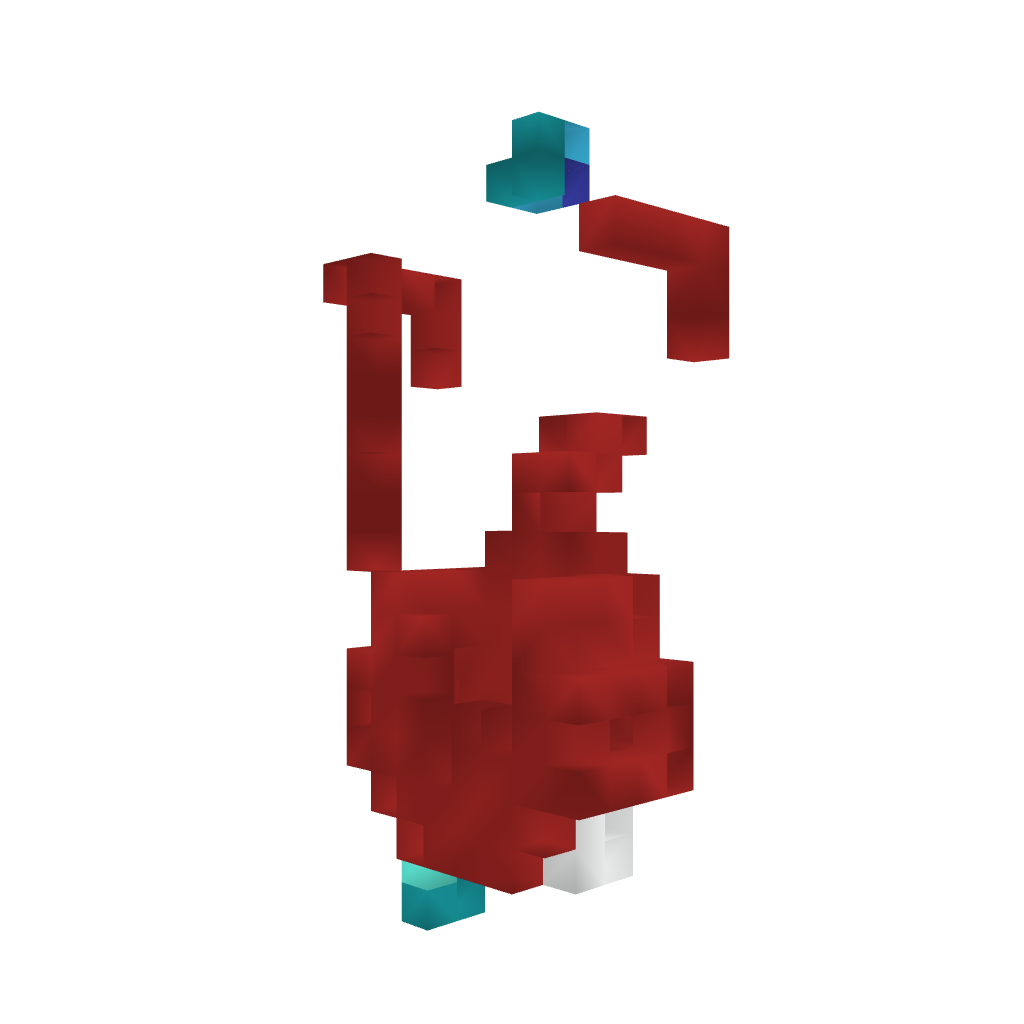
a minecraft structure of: Pamela Statue